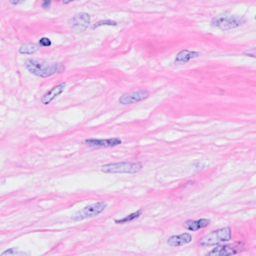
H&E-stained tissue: Breast